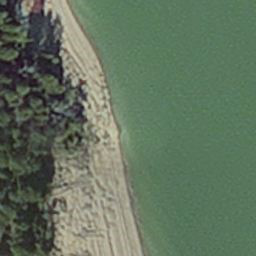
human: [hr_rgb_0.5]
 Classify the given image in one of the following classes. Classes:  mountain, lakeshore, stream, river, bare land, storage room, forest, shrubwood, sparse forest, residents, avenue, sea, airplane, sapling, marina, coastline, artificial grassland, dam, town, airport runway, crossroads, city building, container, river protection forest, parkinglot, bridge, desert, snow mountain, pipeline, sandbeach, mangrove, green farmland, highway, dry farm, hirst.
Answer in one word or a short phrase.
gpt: hirst